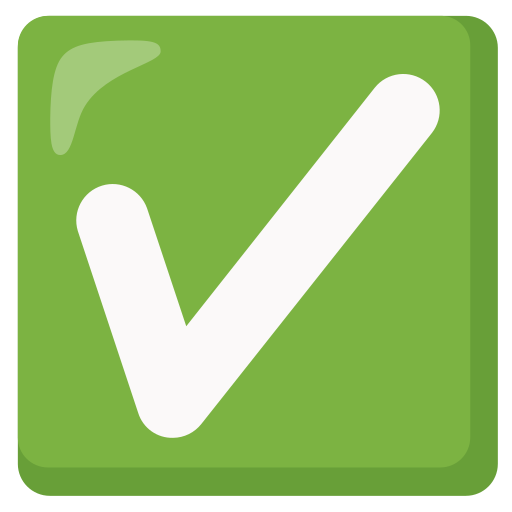
Emoji: ✅